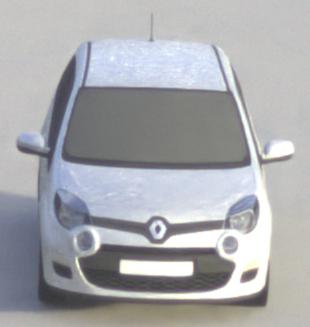
Make: Renault
Model: Twingo 1.2 LEV 16V 75
Detailed model: Twingo (II)
Model produced from: 2012/01
Model produced until: 2014/07
Doors: 3
Color: white
Road condition: dry road
Daytime: morning or afternoon
Contrast: medium contrast